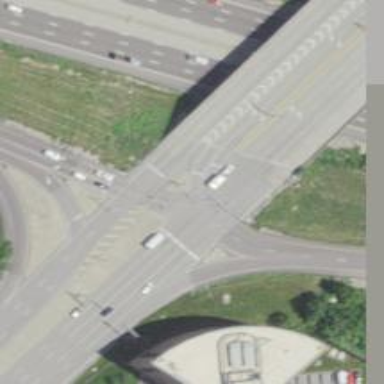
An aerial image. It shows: Trunk highway with bridge.